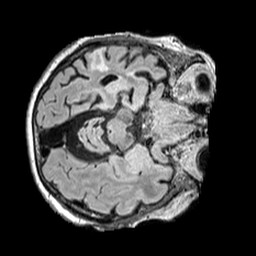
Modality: FLAIR
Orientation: axial
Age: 73
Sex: female
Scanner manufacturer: siemens
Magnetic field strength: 3 T
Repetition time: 5 s
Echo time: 0.387 s